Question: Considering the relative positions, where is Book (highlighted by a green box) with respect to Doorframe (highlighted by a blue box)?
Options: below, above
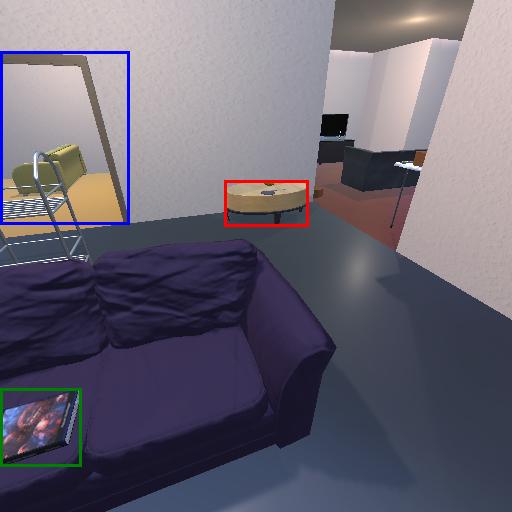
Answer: below